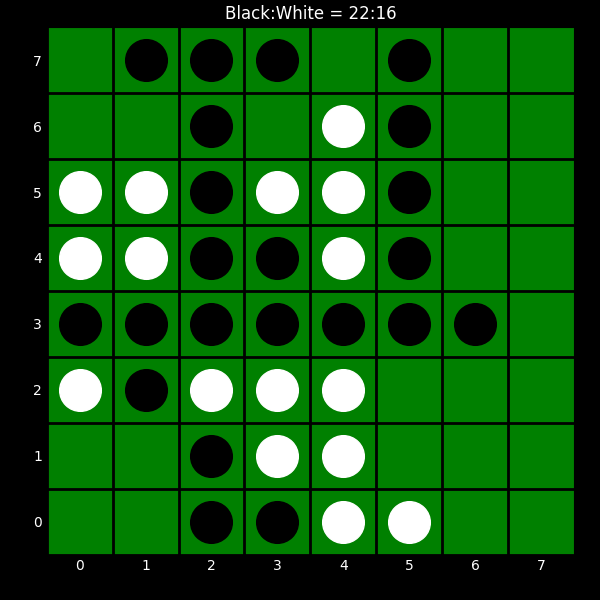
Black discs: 22
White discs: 16